Question: I already could show the tooltip whenever the 'quantity' less than '5' for that 'productcode' bound with, but once the tooltip has been shown, it just read the last row of datagridview, not all of the datas inside it.
Here is the image:

From the above image, you can see there are two productcode that has a quantity less than 5, but if you see from the right bottom corner, it just show the last row of the data.
Here is the code that I am using:
'''
void CheckQuantity()
{
foreach (DataGridViewRow row in dataGridView1.Rows)
{
string productCode = row.Cells[0].Value.ToString();
decimal quantity = Convert.ToDecimal(row.Cells[1].Value);
if (quantity < 5)
{
SystemManager.SoundEffect("C:/Windows/Media/Speech Off.wav");
customToolTip1.Show("- Product Code: " + productCode + "
- Quantity: " + quantity, this, _screen.Right, _screen.Bottom, 5000);
timeLeft = 15;
_timer.Start();
}
else
{
timeLeft = 15;
_timer.Start();
}
}
}
void Timer_Tick(object sender, EventArgs e)
{
timeLeft--;
if (timeLeft == 0)
{
_timer.Stop();
CheckQuantity();
}
}
void Database_Load(object sender, EventArgs e)
{
_timer.Start();
}
void Database_FormClosed(object sender, FormClosedEventArgs e)
{
_timer.Stop();
}
uint timeLeft = 15;
'''
I appreciate your answer.
Thanks.
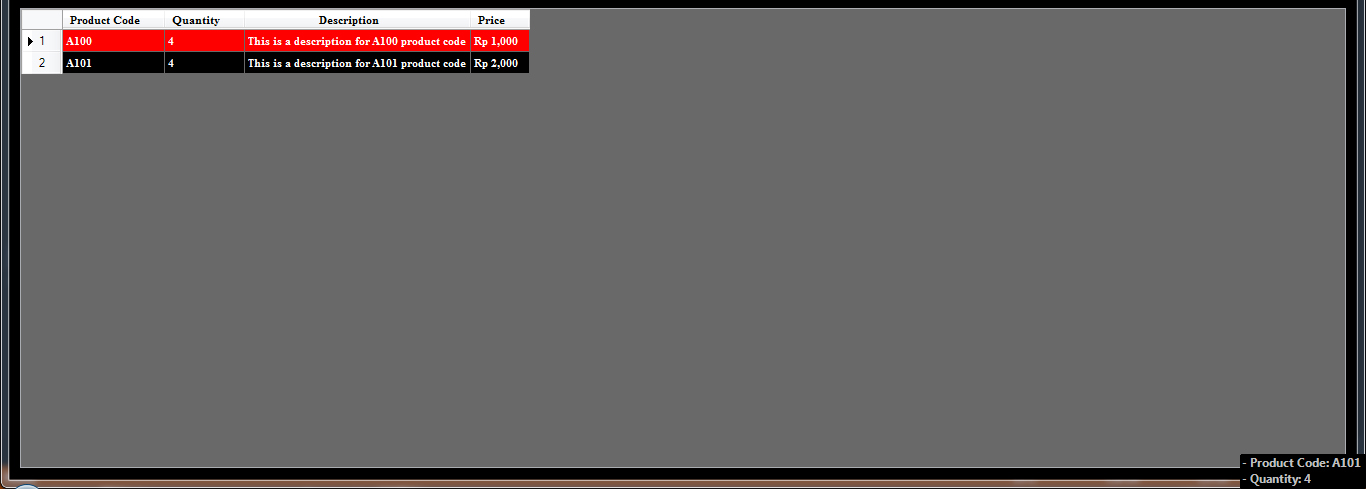
Answer: It's a bit unclear the result you are expecting, is this what you mean?
'''
void CheckQuantity()
{
string msg = "";
foreach (DataGridViewRow row in dataGridView1.Rows)
{
string productCode = row.Cells[0].Value.ToString();
decimal quantity = Convert.ToDecimal(row.Cells[1].Value);
if (quantity < 5)
{
msg += "- Product Code: " + productCode + " - Quantity: " + quantity + "
";
}
}
if (msg != "")
{
SystemManager.SoundEffect("C:/Windows/Media/Speech Off.wav");
customToolTip1.Show(msg, this, _screen.Right, _screen.Bottom, 5000);
}
}
void Timer_Tick(object sender, EventArgs e)
{
_timer.Stop();
CheckQuantity();
}
void Database_Load(object sender, EventArgs e)
{
_timer.Interval = 15 * 1000;
_timer.Start();
}
void Database_FormClosed(object sender, FormClosedEventArgs e)
{
_timer.Stop();
}
'''